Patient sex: M
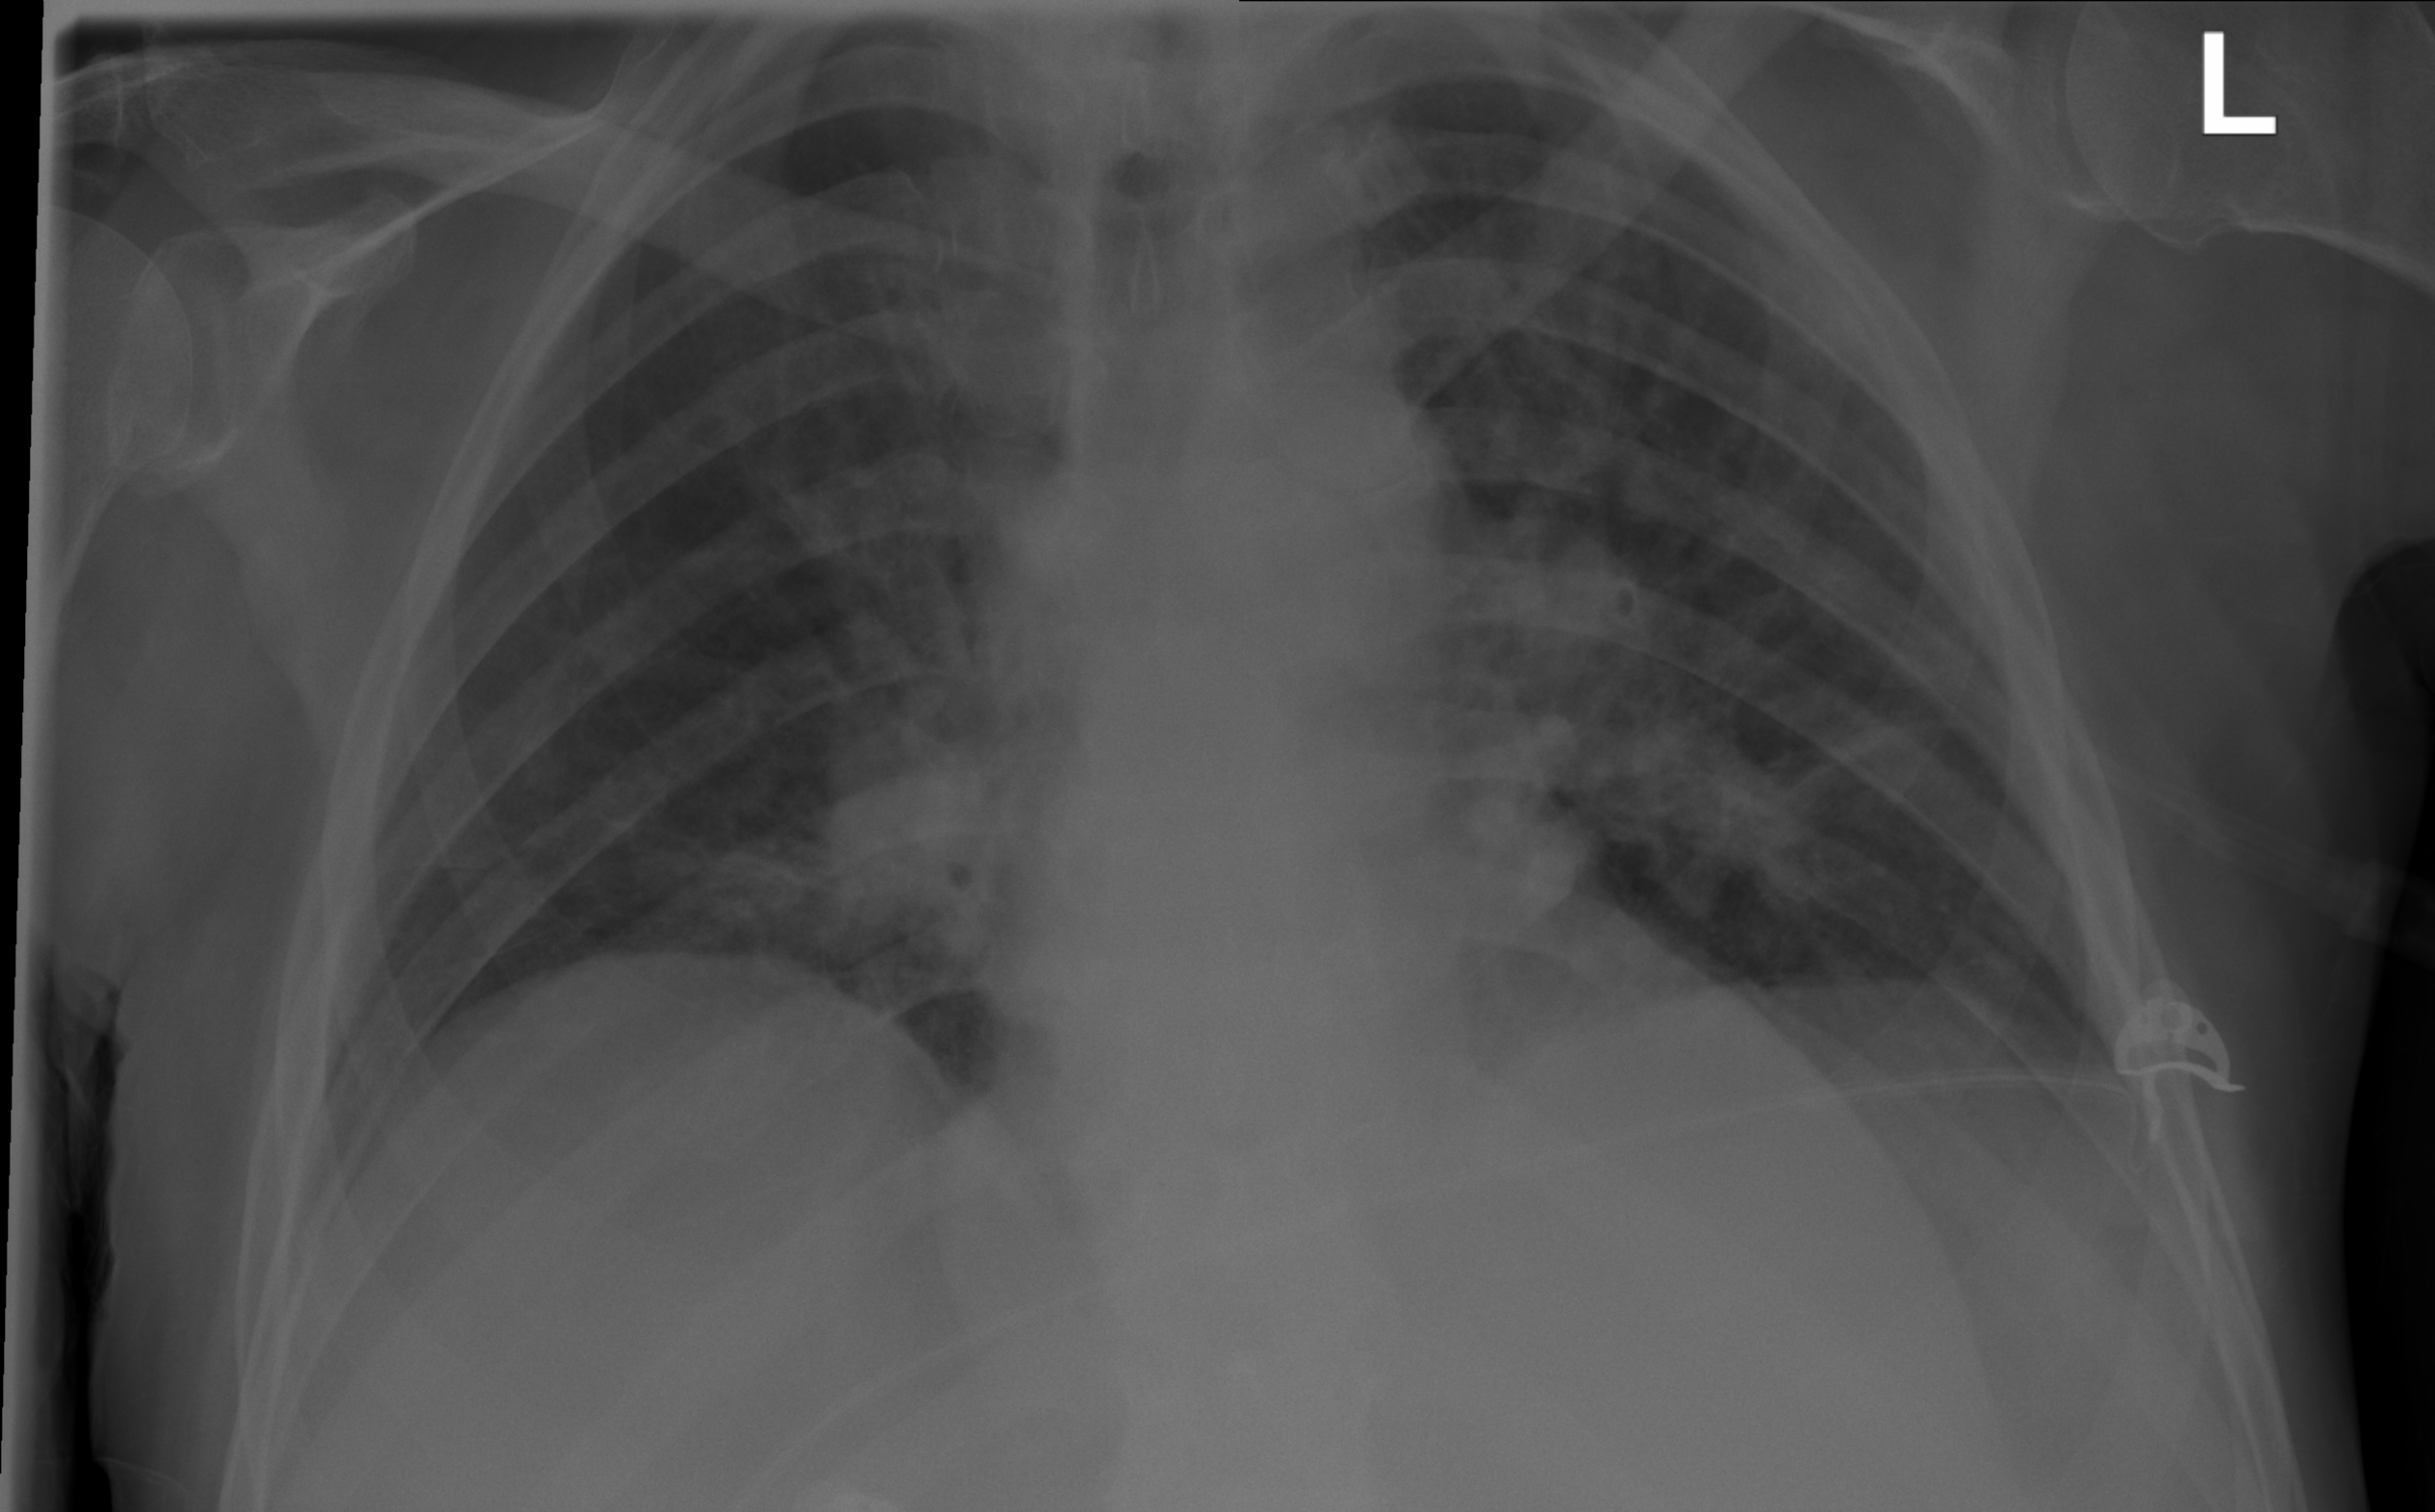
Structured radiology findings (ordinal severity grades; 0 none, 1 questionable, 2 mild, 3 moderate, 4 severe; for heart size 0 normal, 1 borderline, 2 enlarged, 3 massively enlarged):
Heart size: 0
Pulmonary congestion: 0
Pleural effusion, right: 0
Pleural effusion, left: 0
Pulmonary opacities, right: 2
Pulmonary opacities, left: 2
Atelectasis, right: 0
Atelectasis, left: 0